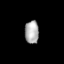
Tissue: lung
Cell type: Endothelial cells
Senescence score: 0.6688
Nuclear area (px): 312
Mean DAPI intensity: 172.644